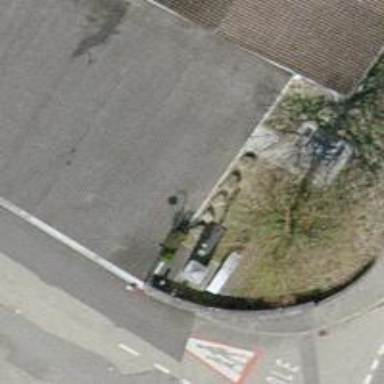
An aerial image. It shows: Parking area with surface.